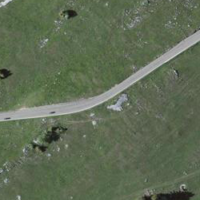
EUNIS habitat code: 23
Species observed at this site:
Carduus personata